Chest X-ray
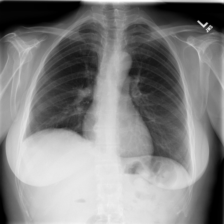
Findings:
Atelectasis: negative
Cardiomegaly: negative
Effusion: negative
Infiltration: negative
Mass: negative
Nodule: negative
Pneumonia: negative
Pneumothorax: negative
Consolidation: negative
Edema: negative
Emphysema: negative
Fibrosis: negative
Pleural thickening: negative
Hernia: negative